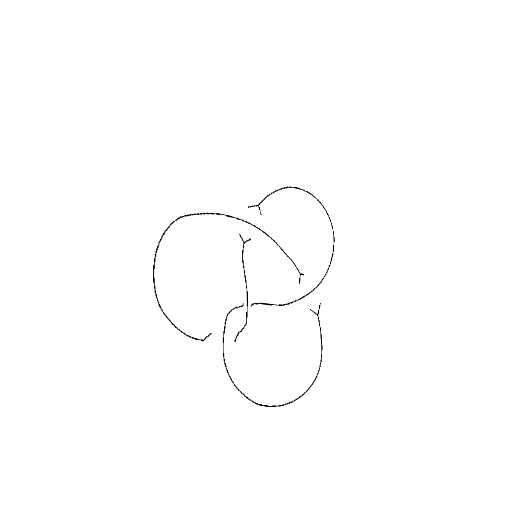
Crossing number: 4